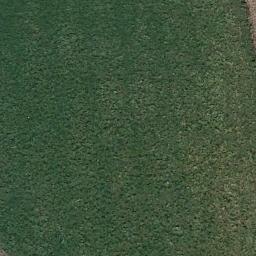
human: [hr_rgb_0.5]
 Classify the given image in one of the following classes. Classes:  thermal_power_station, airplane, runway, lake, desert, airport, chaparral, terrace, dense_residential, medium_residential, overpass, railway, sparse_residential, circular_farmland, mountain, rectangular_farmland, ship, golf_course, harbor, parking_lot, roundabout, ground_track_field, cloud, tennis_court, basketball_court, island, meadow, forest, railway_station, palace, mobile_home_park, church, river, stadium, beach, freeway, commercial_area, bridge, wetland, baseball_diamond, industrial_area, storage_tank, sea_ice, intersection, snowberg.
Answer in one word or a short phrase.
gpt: meadow